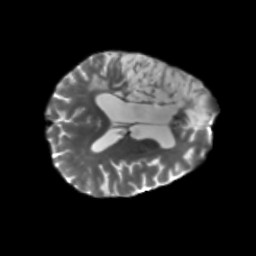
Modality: T2w
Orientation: axial
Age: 64
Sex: male
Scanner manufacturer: siemens
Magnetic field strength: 3 T
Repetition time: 5.25 s
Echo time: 0.08 s